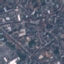
Land use / land cover: Residential